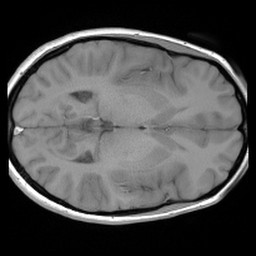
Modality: FLASH
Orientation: axial
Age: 20
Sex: female
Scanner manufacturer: siemens
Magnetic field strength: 3 T
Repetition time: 0.245 s
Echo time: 0.0026 s